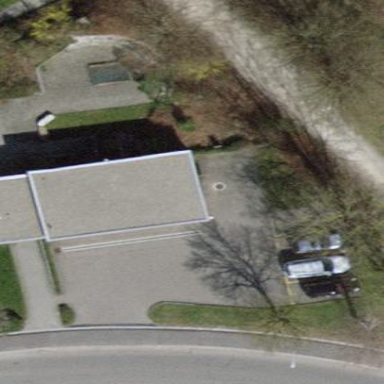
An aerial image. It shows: Building.